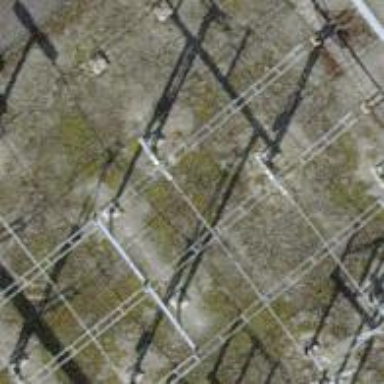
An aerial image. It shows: Busbar power line.